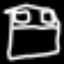
Label: bed